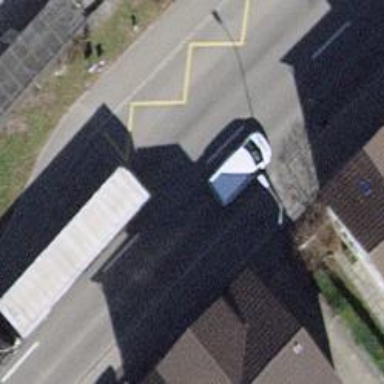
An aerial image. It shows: Public transport stop position.